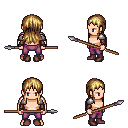
a pixel art fantasy rpg character, male body template, human, light skin, steel arm armor, magenta pants, blonde unkempt hairstyle, cloth bracers, maroon shoes, spear, four views (front, back, left, right), 2x2 character sprite sheet, small pixel art, hard edges, no anti-aliasing